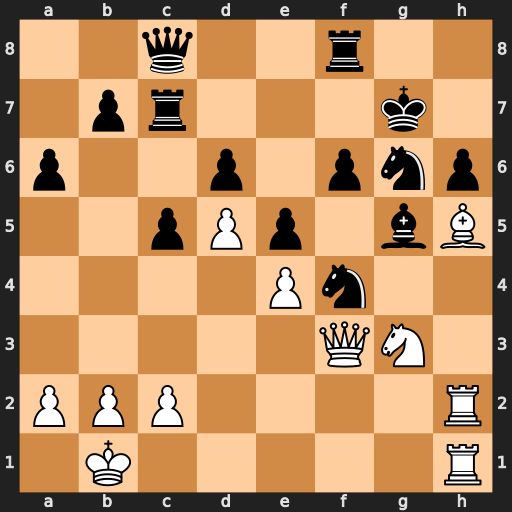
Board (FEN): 2q2r2/1pr3k1/p2p1pnp/2pPp1bB/4Pn2/5QN1/PPP4R/1K5R
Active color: w
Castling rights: -
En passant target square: -
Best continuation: Nf5+ Qxf5 exf5